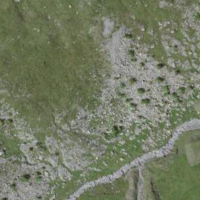
EUNIS habitat code: 23
Species observed at this site:
Marmota marmota